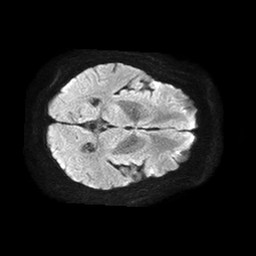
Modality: TRACE
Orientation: axial
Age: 72
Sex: female
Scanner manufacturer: philips
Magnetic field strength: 1.5 T
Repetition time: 4.6 s
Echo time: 0.08517 s